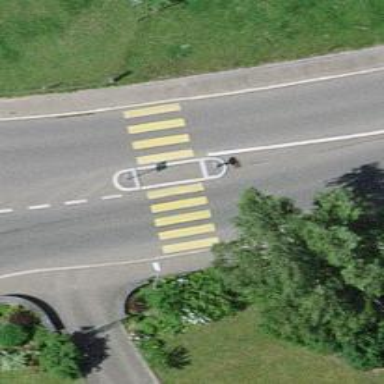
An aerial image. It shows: Uncontrolled crossing with central island on the road.